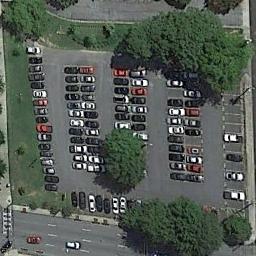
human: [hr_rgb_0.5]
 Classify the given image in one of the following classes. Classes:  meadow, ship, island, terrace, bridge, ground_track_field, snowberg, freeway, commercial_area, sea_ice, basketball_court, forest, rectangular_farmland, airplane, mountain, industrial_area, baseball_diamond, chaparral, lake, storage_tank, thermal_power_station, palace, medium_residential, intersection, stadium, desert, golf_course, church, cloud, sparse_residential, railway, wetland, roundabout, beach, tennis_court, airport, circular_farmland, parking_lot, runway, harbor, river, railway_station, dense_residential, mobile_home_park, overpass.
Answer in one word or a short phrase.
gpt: parking_lot